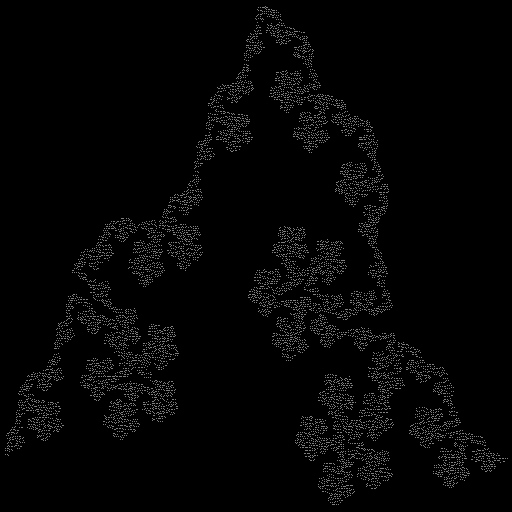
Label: penta